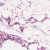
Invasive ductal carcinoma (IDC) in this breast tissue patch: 0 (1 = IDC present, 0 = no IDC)